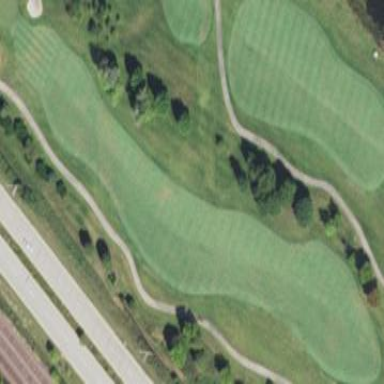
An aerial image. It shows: Grassy area designated as golf fairway.